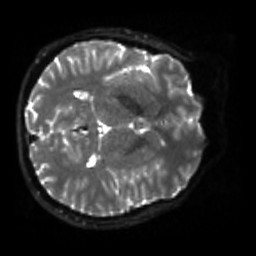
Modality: sbref
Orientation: axial
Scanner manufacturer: siemens
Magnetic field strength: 3 T
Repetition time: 4 s
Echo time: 0.0594 s